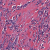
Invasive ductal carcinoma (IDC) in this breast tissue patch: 1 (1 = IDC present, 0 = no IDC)